Interaction volume radius: 10 \u00c5
Interaction volume height: 45 \u00c5
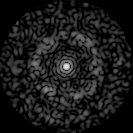
Disorder parameter: 0.8315